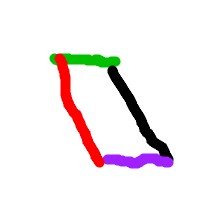
Shape: parallelogram